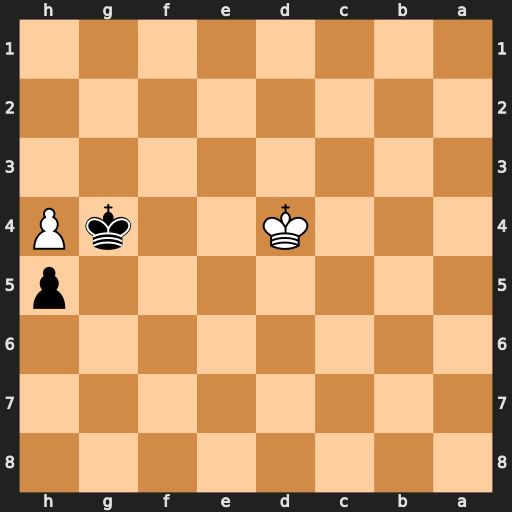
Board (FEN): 8/8/8/7p/3K2kP/8/8/8
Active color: b
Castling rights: -
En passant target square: -
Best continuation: Kxh4 Ke3 Kg3